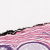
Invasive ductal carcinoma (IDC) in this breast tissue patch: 0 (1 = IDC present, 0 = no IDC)